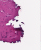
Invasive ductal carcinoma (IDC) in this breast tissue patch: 0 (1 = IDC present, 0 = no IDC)